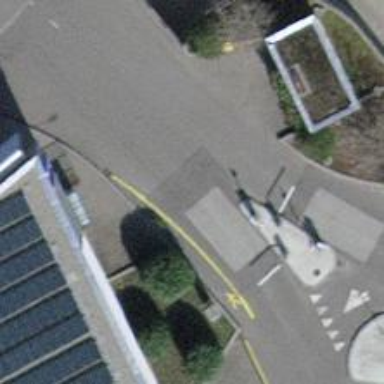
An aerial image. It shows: Lift gate barrier.